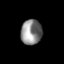
Tissue: lung
Cell type: Epithelial cells
Senescence score: 0.2053
Nuclear area (px): 521
Mean DAPI intensity: 134.48